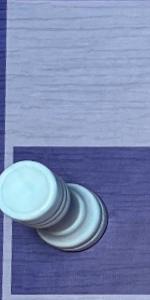
Label: Rook_White